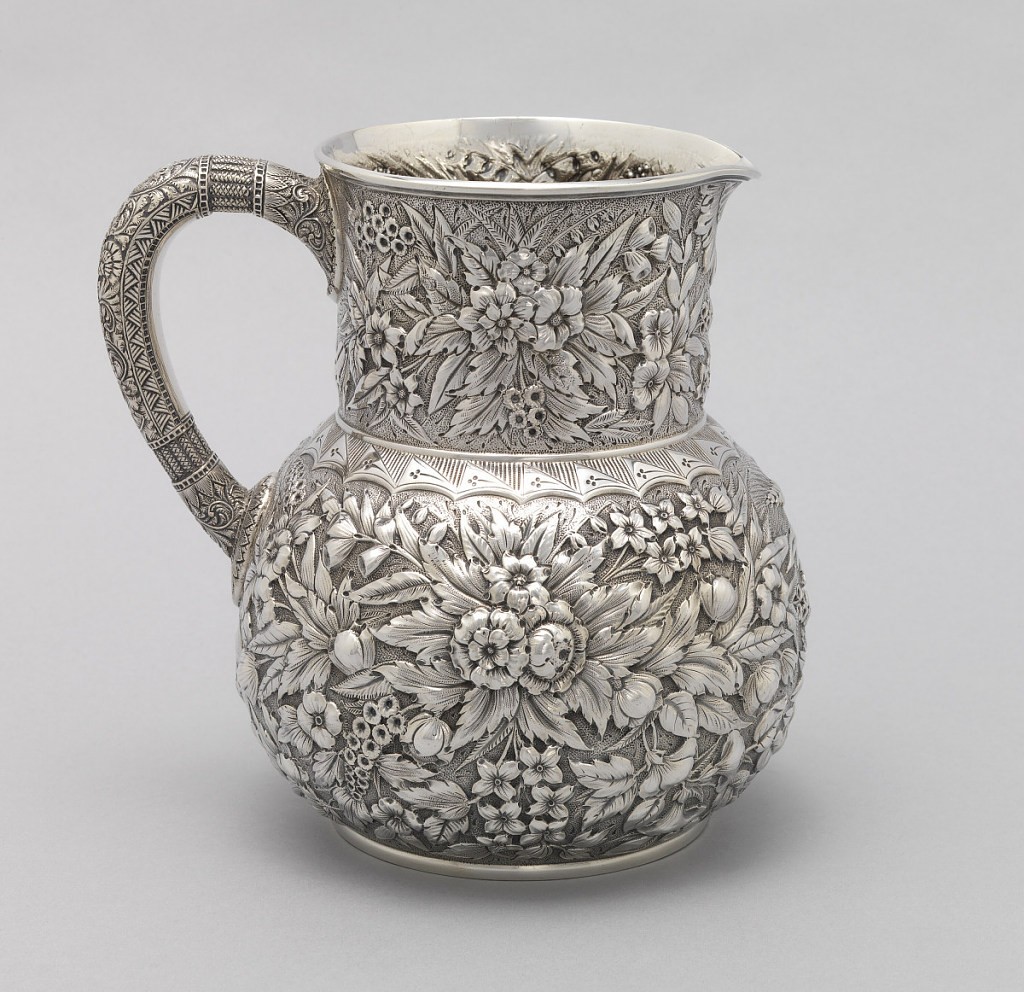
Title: Pitcher
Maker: Tiffany & Company, American, established 1853
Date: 1877–1885
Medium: silver
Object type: pitcher
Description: Globular body with tall straight neck ending in smooth rim with short spout.  Rounded handle.  The entire pitcher covered with repousse flowers on stippled ground.